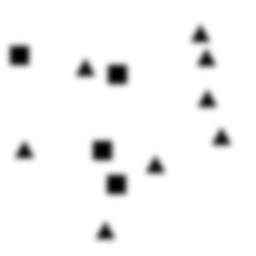
Squares: 4
Triangles: 8
Stars: 0
Total shapes: 12